Aerial crown-view tile of a tropical tree (Barro Colorado Island, Panama), acquired 20241112:
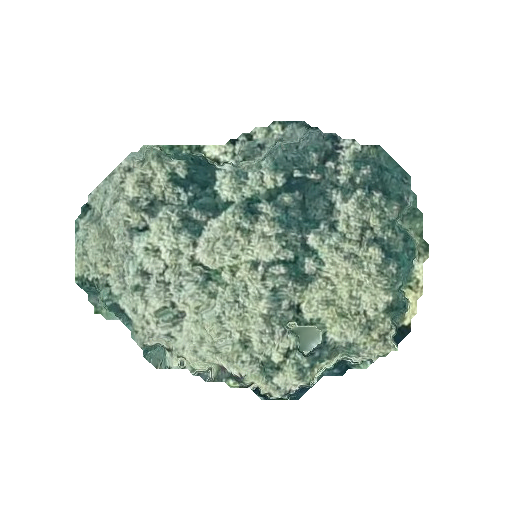
Species: Astronium graveolens
GBIF accepted scientific name: Astronium graveolens
Crown area: 113.858 m²